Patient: sex F, age 31
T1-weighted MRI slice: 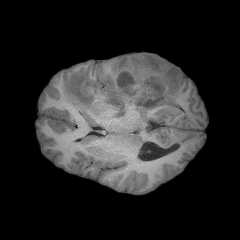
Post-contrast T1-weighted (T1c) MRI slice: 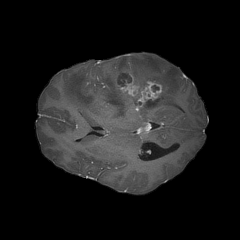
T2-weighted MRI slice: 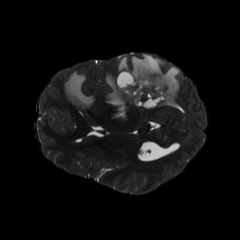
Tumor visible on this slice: yes
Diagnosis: Glioblastoma, IDH-wildtype
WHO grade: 4